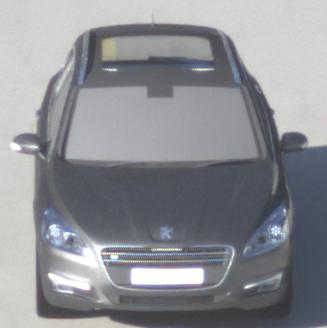
Make: Peugeot
Model: 508 SW 120 VTi
Detailed model: 508 (I) SW
Model produced from: 2011/03
Model produced until: 2014/05
Doors: 5
Color: gray
Road condition: wet road
Daytime: sunrise or sunset
Contrast: medium contrast